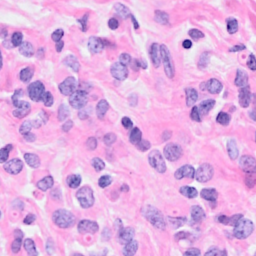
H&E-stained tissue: Breast